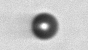
Label: bead